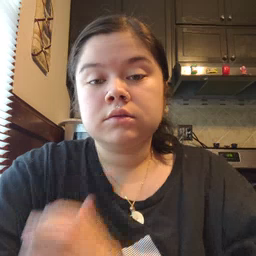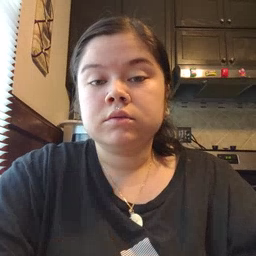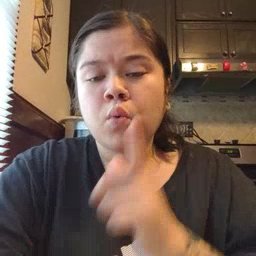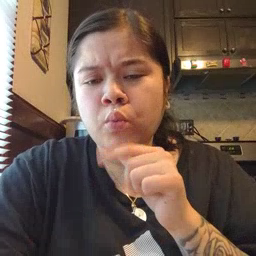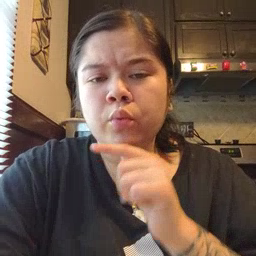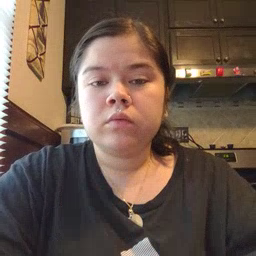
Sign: who